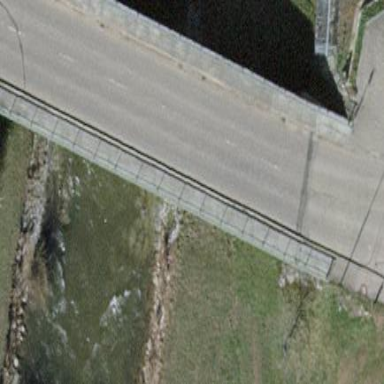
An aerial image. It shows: Man-made bridge.